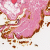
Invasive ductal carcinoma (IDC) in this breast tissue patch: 0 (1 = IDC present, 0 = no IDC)